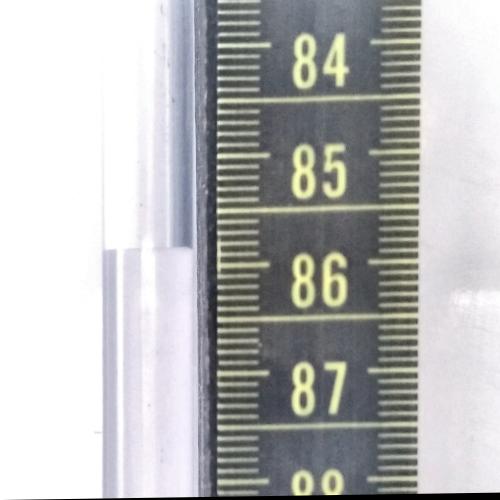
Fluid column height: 85.8 cm